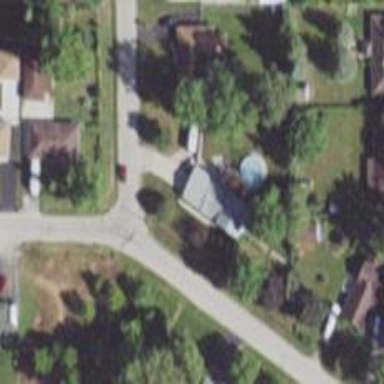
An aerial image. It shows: Residential road.